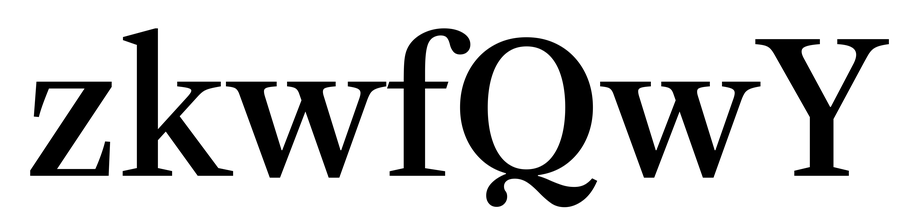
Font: LibreCaslonText_Medium